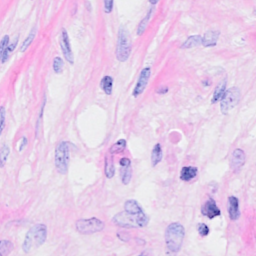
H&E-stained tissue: Breast